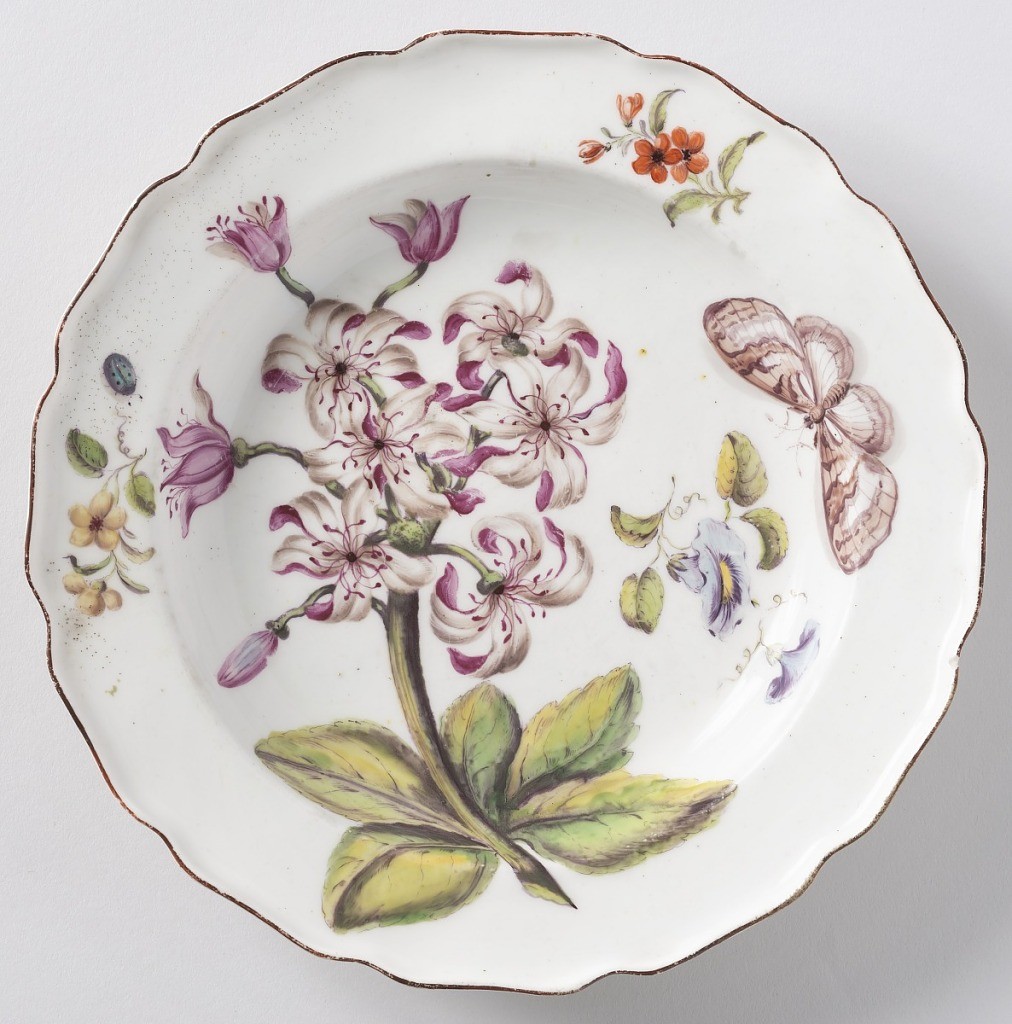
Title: "Hans Sloane" Botanical Plate (One of Twelve)
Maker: Chelsea Porcelain Manufactory, English, 1745 – 1784
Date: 1754–1758
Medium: soft paste porcelain, vitreous enamel
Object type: plate
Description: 1957-11-2/13: A group of twelve plates with a wavy, brown-edged ...;     1957-11-2: A plate with a wavy, brown-edged rim, painted with...